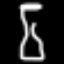
Label: hourglass